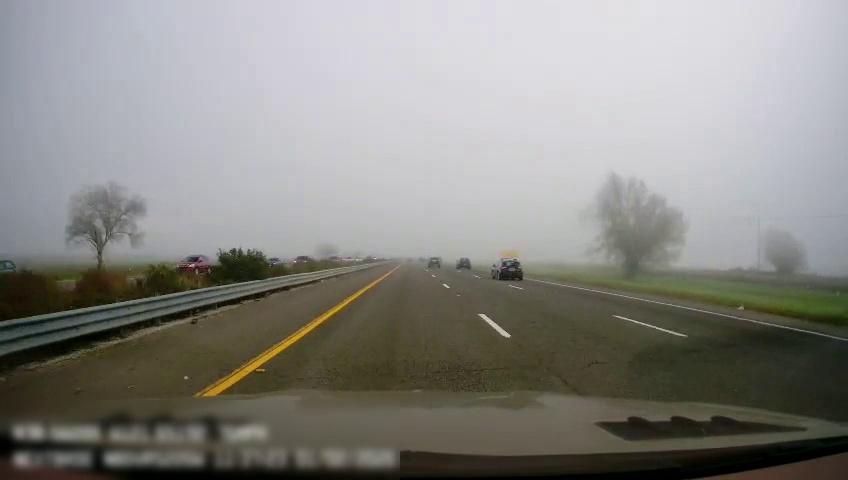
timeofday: Day
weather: Sunny
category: Drivable Space
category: Vehicles | Car
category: Vehicles | Car
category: Vehicles | SUV
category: Vehicles | SUV
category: Vehicles | Truck
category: Lanes | Current Lane
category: Lanes | Current Lane
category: Lanes | Alternate Lane
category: Lanes | Alternate Lane